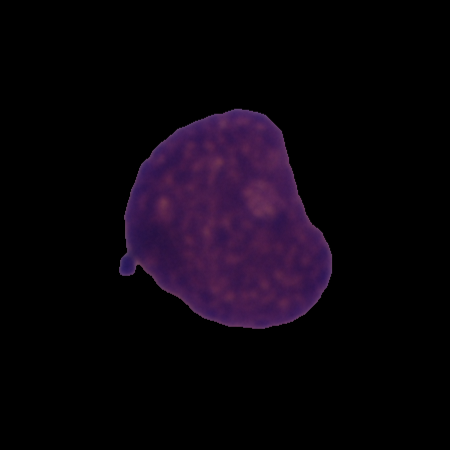
Label: cancer